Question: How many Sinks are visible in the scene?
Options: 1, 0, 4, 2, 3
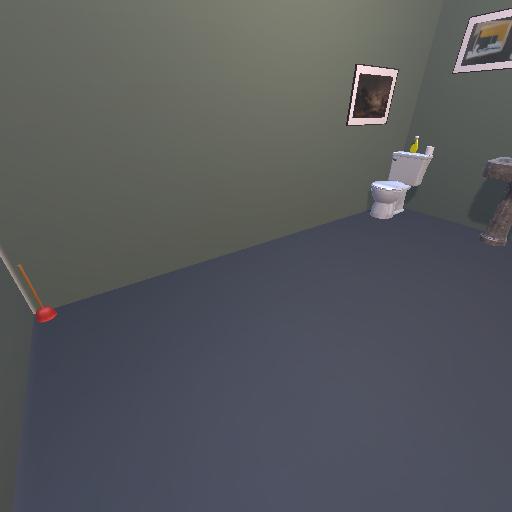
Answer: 1